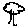
Label: tree